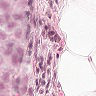
Metastatic tissue present: yes